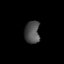
Tissue: prostate
Cell type: B cells
Senescence score: 0.6874
Nuclear area (px): 329
Mean DAPI intensity: 79.477